Question: I have a GUI that looks as follow:

When I push on the button addComponent there are new JPanels added to the scrollPane(1), the JPanels are added but the scrollpane is not scrolling, what happens is that it add the new JPanels and the jPanels are decreasing in size.
Thus my problem is that the panels are inserted in the JScrollPane and that the size of these panels are decreasing but there is no scrollbar.
here is my code i have sow far:
'''
public class ContractForm extends JFrame {
private JPanel contentPane;
private JTextField txtContractID;
private JScrollPane scrollPane;
private JButton btnAddComponent;
private JButton btnOk;
private JComboBox<Customer> comboBoxCustomer;
private JButton btnCancel;
private ArrayList<JPanel> rows;
private JPanel panel;
private Dimension size;
/**
* Create the frame.
*/
public ContractForm() {
setDefaultCloseOperation(JFrame.EXIT_ON_CLOSE);
setBounds(250, 250, 654, 476);
contentPane = new JPanel();
contentPane.setBorder(new EmptyBorder(5, 5, 5, 5));
setContentPane(contentPane);
contentPane.setLayout(null);
rows = new ArrayList<JPanel>();
JLabel lblContractid = new JLabel("ContractID");
lblContractid.setBounds(50, 11, 78, 14);
contentPane.add(lblContractid);
txtContractID = new JTextField();
txtContractID.setBounds(138, 8, 86, 20);
contentPane.add(txtContractID);
txtContractID.setColumns(10);
JLabel lblNewLabel = new JLabel("Customer");
lblNewLabel.setBounds(276, 11, 69, 14);
contentPane.add(lblNewLabel);
comboBoxCustomer = new JComboBox<Customer>();
comboBoxCustomer.setBounds(355, 8, 235, 20);
contentPane.add(comboBoxCustomer);
JLabel lblYear = new JLabel("Year:");
lblYear.setBounds(50, 37, 46, 14);
contentPane.add(lblYear);
JSpinner spinner = new JSpinner();
spinner.setBounds(138, 31, 86, 20);
contentPane.add(spinner);
scrollPane = new JScrollPane(JScrollPane.VERTICAL_SCROLLBAR_AS_NEEDED, JScrollPane.HORIZONTAL_SCROLLBAR_AS_NEEDED);
scrollPane.setBounds(0, 59, 628, 312);
contentPane.add(scrollPane);
panel = new JPanel();
panel.setLayout(new BoxLayout(panel, BoxLayout.Y_AXIS));
size = panel.getSize();
scrollPane.setViewportView(panel);
btnAddComponent = new JButton("addComponent");
btnAddComponent.addActionListener(new ActionListener() {
@Override
public void actionPerformed(ActionEvent arg0) {
ArrayList<JobDescription> jobs = Database.getInstance().getJobDescription();
JobDescriptionContractRow row = new JobDescriptionContractRow(jobs);
rows.add(row);
panel.add(row);
scrollPane.repaint();
scrollPane.revalidate();
}
});
btnAddComponent.setBounds(355, 30, 114, 23);
contentPane.add(btnAddComponent);
btnOk = new JButton("Ok");
btnOk.setBounds(185, 382, 89, 23);
contentPane.add(btnOk);
btnCancel = new JButton("Cancel");
btnCancel.setBounds(298, 382, 89, 23);
contentPane.add(btnCancel);
}
}
public class JobDescriptionContractRow extends JPanel {
private JTextField textField;
private JButton btnRemove;
/**
* Create the panel.
*/
public JobDescriptionContractRow(ArrayList<JobDescription> jobs) {
setLayout(null);
JLabel lblJobdescription = new JLabel("Job description");
lblJobdescription.setBounds(10, 14, 94, 14);
add(lblJobdescription);
JComboBox<JobDescription> comboBox = new JComboBox<JobDescription>();
comboBox.setBounds(102, 11, 149, 20);
for(JobDescription job : jobs){
comboBox.addItem(job);
}
comboBox.setSelectedItem(null);
add(comboBox);
textField = new JTextField();
textField.setBounds(365, 11, 86, 20);
add(textField);
textField.setColumns(10);
JLabel lblNewLabel = new JLabel("Contract price");
lblNewLabel.setBounds(277, 14, 78, 14);
add(lblNewLabel);
JButton btnRemove = new JButton("remove");
btnRemove.setBounds(469, 10, 89, 23);
add(btnRemove);
}
}
'''
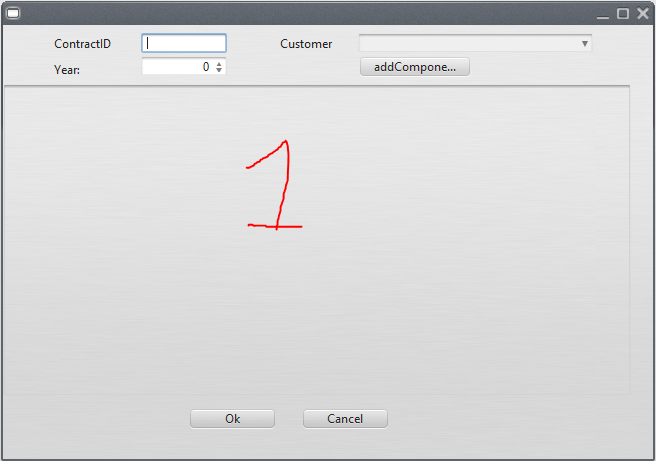
Answer: 'JPanel' (your 'JScrollPane' view component) uses 'FlowLayout' by default which respects preferred sizes of components. You can override <URL> of your added 'JPanels' to size them correctly. Without doing this, the 'JScrollPane' calculates all sizes to fit in the 'ViewPortView'.
Avoid using absolute positioning ('null' layout) and use a <URL>.